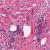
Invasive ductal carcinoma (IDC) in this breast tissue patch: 0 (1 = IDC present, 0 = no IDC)